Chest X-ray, PA view. Patient: 41 years old, sex F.
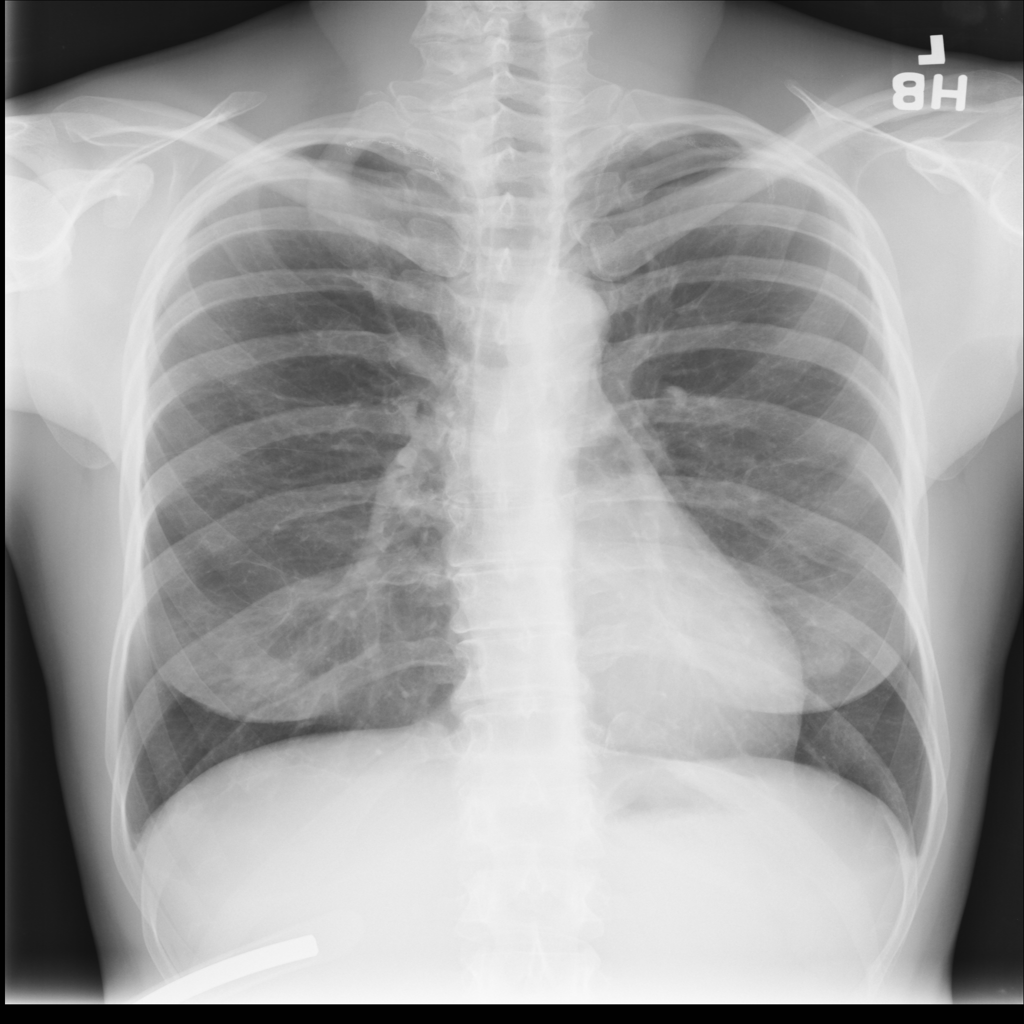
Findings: No Finding